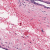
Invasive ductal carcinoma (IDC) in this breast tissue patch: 0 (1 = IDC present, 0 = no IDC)